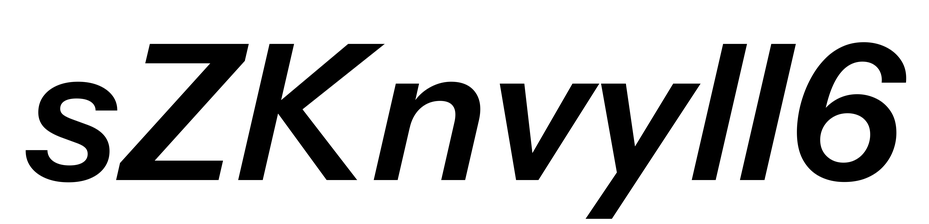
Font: InstrumentSans-Italic_SemiBold_Italic